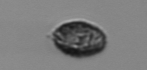
Label: Pseudochattonella_farcimen